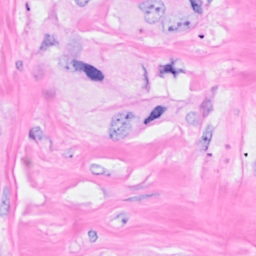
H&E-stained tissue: Breast